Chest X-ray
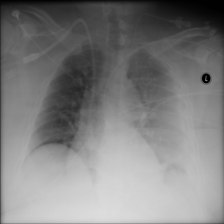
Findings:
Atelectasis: negative
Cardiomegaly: negative
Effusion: positive
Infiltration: positive
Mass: negative
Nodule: negative
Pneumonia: negative
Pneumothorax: negative
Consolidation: negative
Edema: negative
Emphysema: negative
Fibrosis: negative
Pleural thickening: negative
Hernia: negative